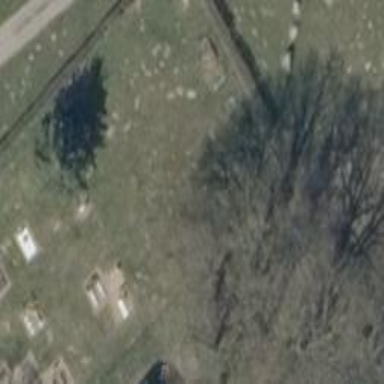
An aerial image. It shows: Cemetery.